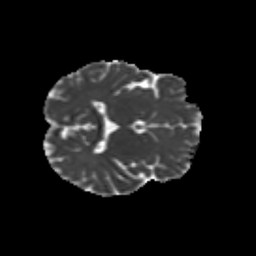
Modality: MD
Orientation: axial
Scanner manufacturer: siemens
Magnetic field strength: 3 T
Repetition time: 9.2 s
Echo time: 0.084 s